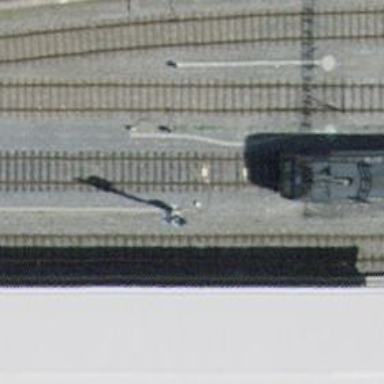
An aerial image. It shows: Railway signal.